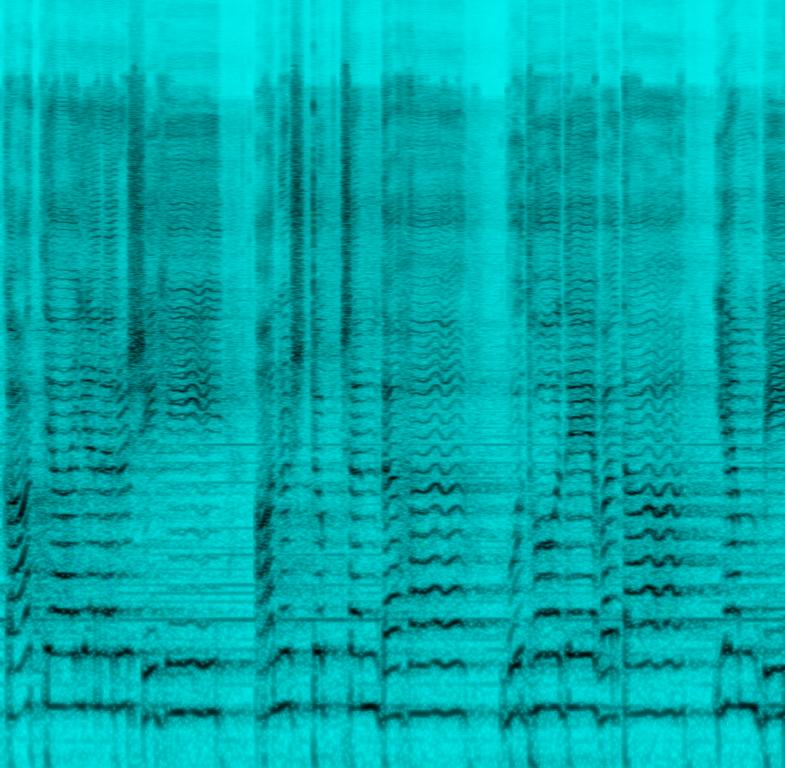
The low quality recording features a passionate reverberant female vocal singing over quiet resonating sound. The recording is noisy and it sounds passionate, soulful and cultural.